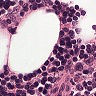
Metastatic tissue present: no